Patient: sex M, age 71
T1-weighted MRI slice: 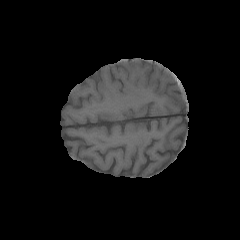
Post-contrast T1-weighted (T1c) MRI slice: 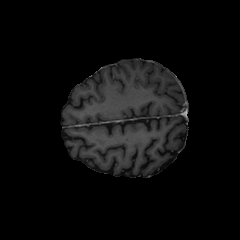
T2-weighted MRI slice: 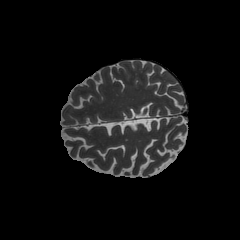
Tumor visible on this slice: no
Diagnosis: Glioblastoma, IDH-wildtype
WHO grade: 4